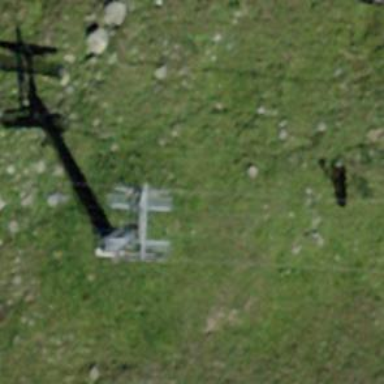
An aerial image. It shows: Chair lift.